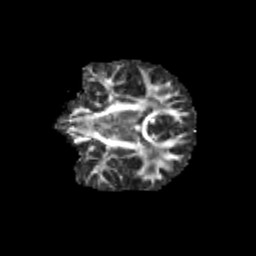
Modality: FA
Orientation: coronal
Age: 11
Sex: male
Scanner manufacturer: siemens
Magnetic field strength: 3 T
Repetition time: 3.8 s
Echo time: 0.07 s